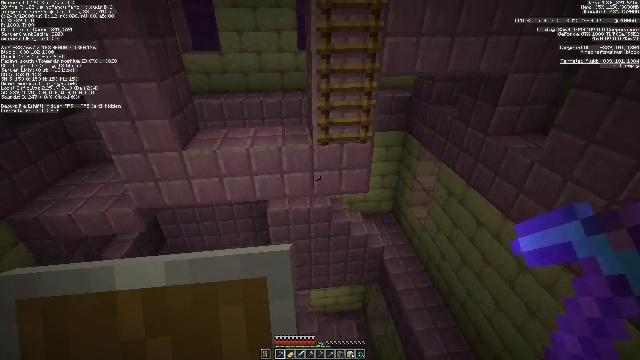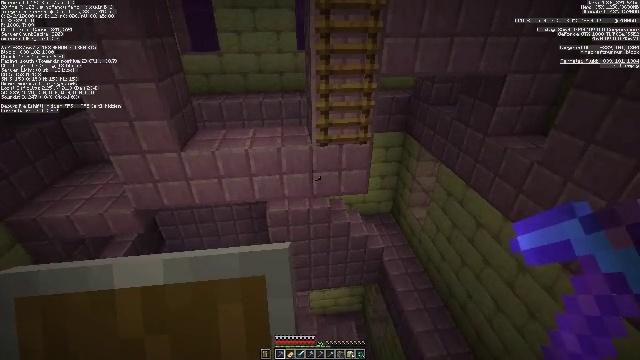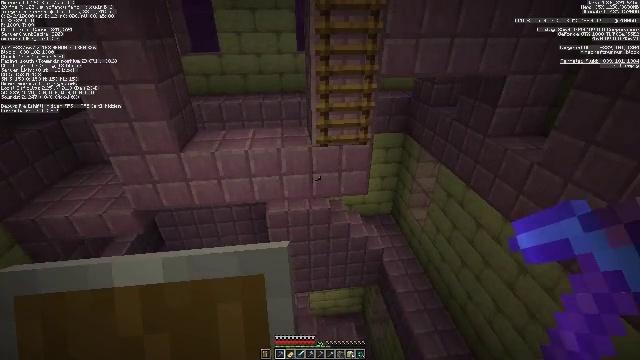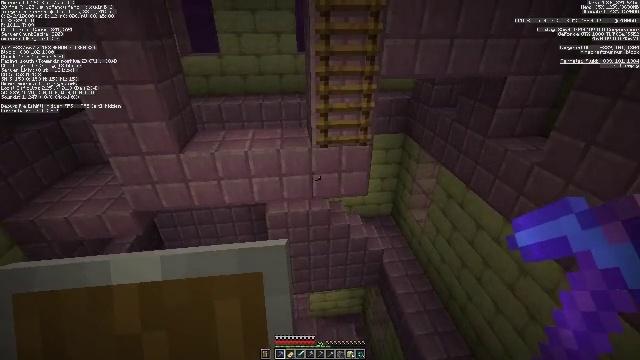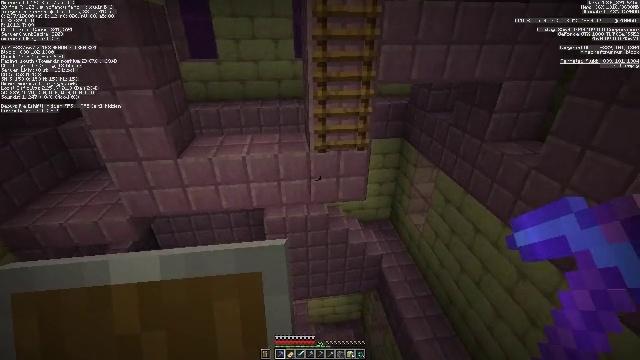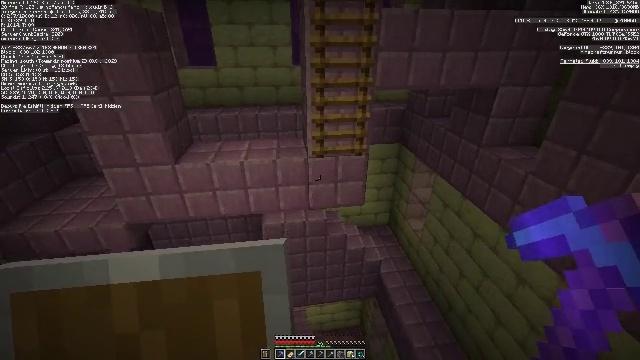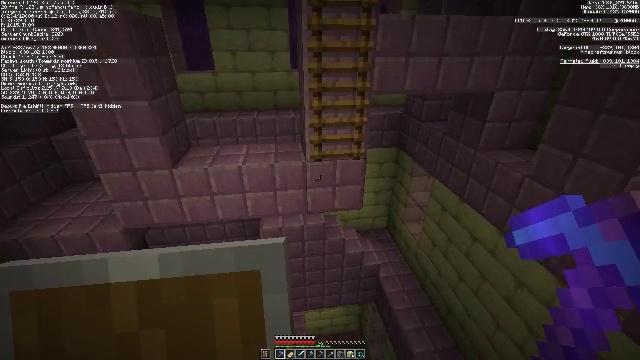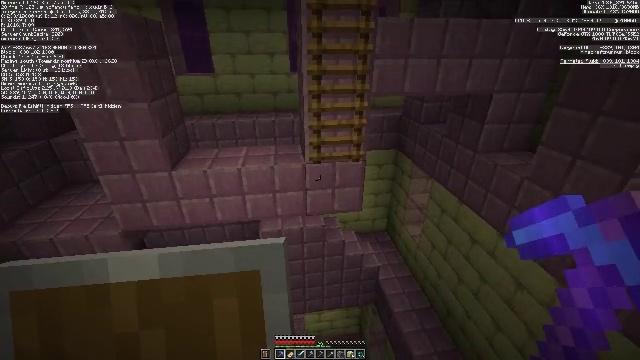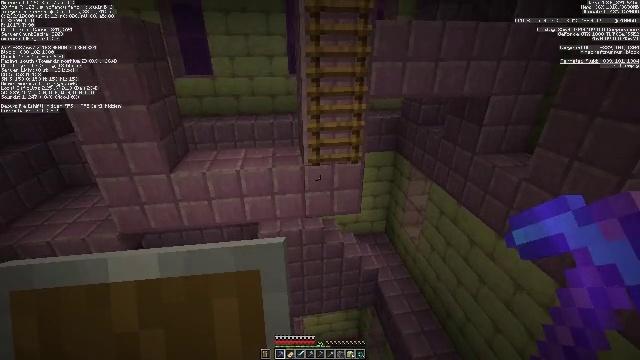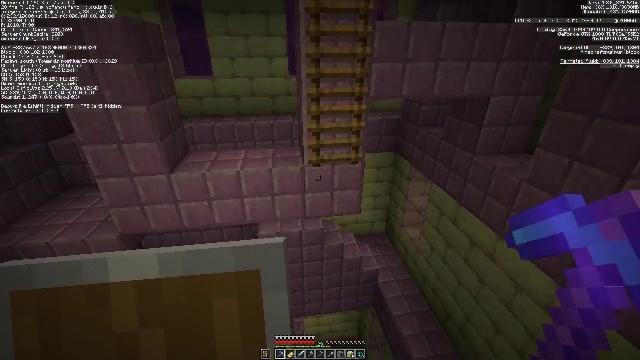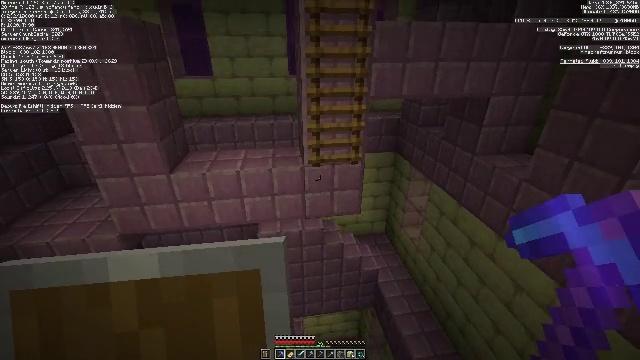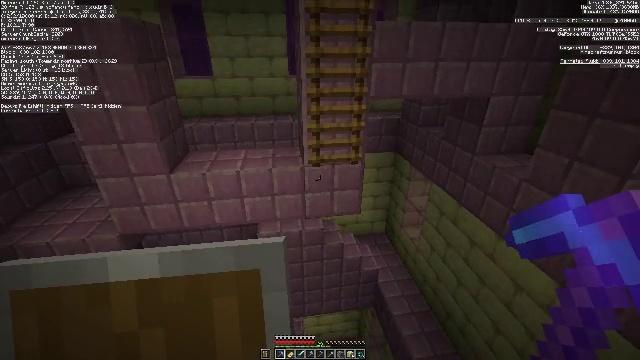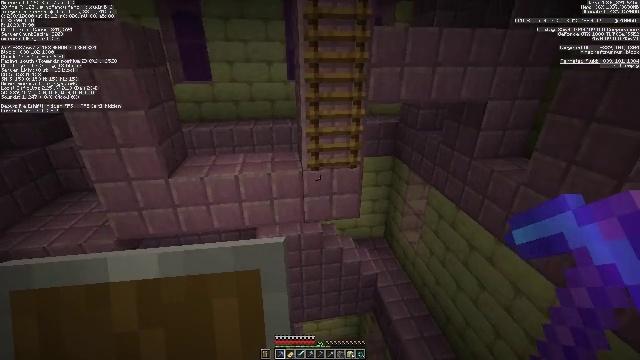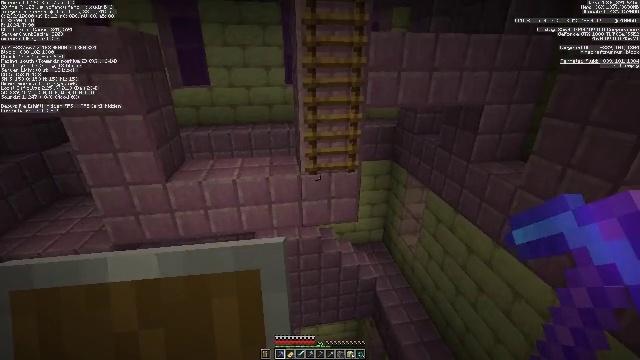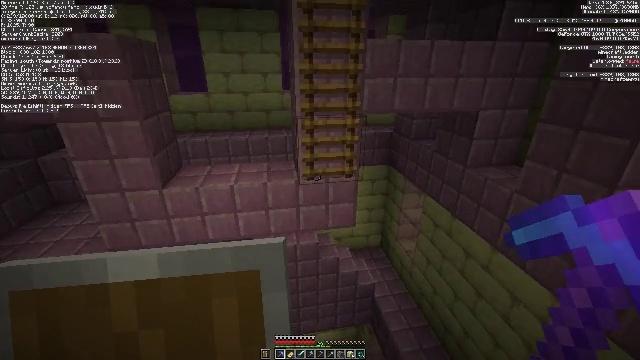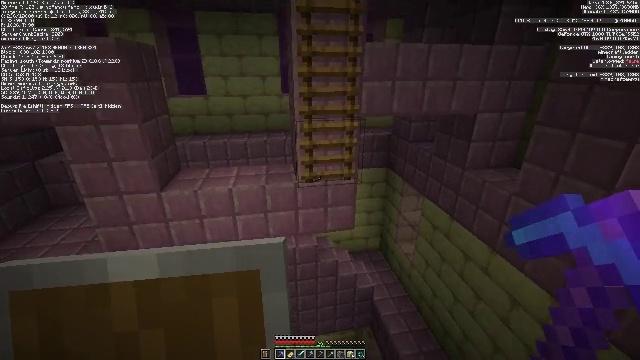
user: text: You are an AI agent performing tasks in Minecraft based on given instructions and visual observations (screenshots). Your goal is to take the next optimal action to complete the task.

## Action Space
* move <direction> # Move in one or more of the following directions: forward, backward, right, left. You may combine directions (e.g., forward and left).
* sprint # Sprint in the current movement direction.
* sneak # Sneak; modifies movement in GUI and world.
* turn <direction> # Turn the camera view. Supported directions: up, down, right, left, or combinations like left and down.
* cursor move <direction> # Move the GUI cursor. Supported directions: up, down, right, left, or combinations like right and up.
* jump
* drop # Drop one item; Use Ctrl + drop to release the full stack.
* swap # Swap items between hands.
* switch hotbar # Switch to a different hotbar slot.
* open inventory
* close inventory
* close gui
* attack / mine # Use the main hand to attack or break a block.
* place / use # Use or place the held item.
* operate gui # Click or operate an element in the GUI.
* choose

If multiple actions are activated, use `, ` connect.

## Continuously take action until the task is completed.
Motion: motion action
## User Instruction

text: Dig out the purpur block from its place.
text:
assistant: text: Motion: no_op
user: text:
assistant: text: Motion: no_op
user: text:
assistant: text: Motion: no_op
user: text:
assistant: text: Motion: turn up
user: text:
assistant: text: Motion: turn up
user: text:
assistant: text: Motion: no_op
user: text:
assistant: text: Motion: no_op
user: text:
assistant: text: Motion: no_op
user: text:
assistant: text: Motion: no_op
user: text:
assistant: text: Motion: no_op
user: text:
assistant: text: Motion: no_op
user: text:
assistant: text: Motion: no_op
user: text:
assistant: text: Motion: no_op
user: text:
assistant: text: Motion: turn up
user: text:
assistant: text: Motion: no_op
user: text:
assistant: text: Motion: no_op
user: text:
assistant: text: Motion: no_op
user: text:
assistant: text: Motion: no_op
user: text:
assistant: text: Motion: move back
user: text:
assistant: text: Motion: move back
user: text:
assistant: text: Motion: move back
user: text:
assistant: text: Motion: move back
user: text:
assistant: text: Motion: move back
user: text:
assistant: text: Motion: no_op
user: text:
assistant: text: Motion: no_op
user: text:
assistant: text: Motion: move forward
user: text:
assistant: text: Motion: move forward
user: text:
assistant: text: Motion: move forward, sprint
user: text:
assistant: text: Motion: move forward, sprint
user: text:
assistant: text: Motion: move forward, sprint